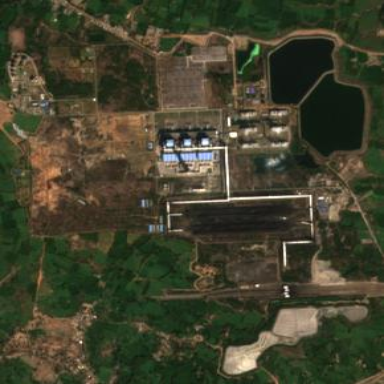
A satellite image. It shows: Industrial area with coal-powered plant.